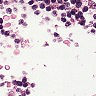
Metastatic tissue present: no